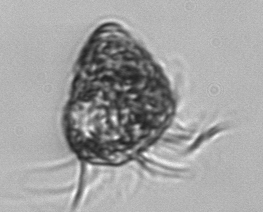
Label: Strombidium_morphotype1